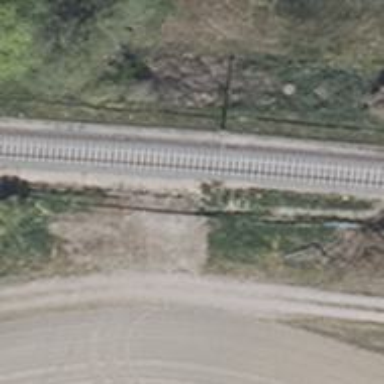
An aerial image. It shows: Railway signal.